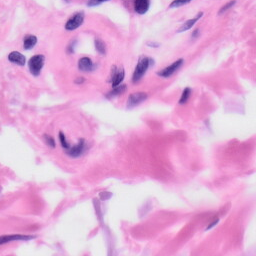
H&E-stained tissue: Skin